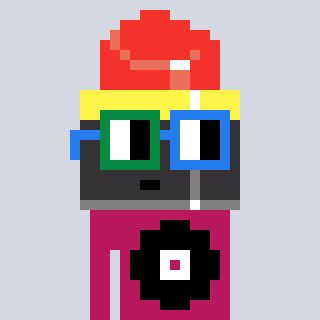
a pixel art character with square green and blue glasses, a lipstick-shaped head and a darkpink-colored body on a cool background